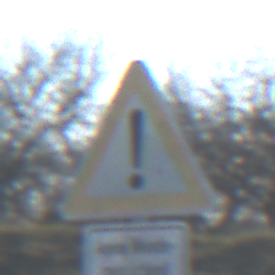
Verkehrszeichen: Gefahrenstelle
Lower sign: HinweisGeaenderteVorfahrtVerkehrsfuehrungVerkehrsregelung3
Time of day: MorningAfternoon
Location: Outdoor (Nature)
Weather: PartlyCloudy
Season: NotSpecified
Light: Natural